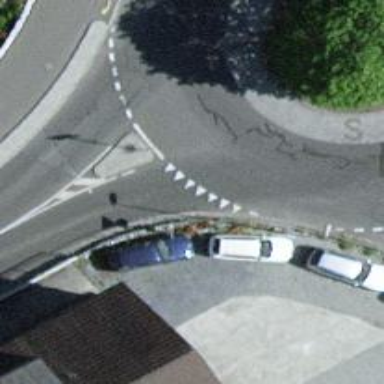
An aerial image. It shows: Secondary road with asphalt surface.